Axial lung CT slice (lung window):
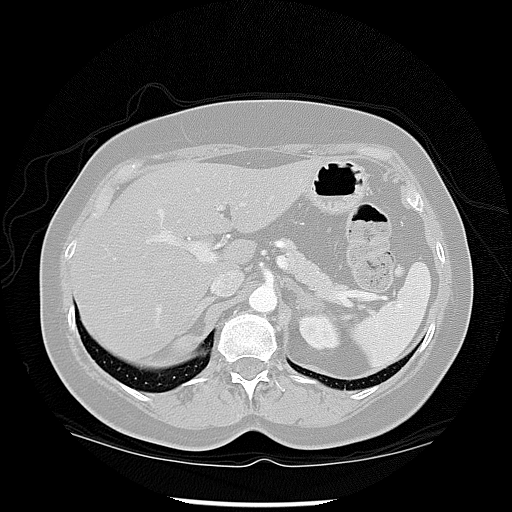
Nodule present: no